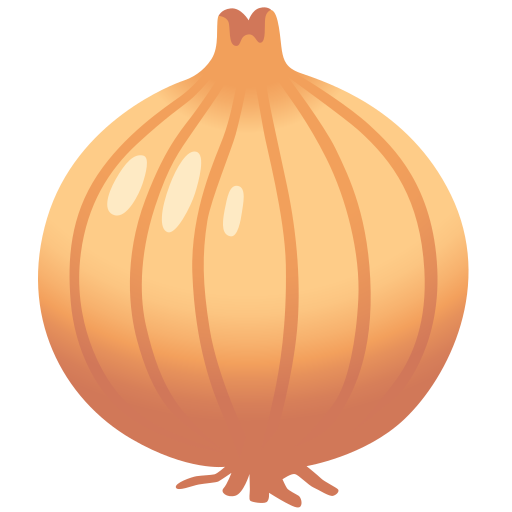
Emoji: 🧅